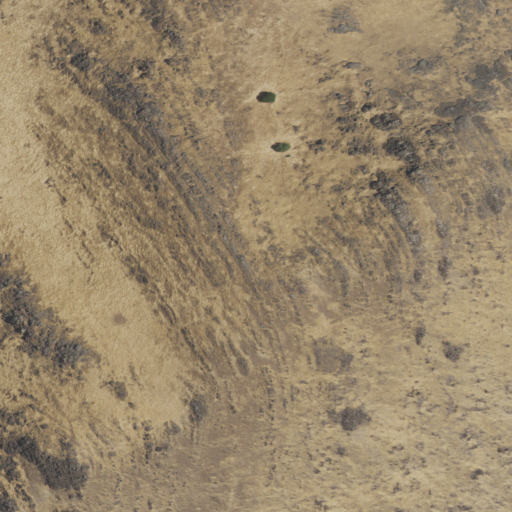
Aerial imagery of mountain in California named Campbell Mountain containing grassland and shrub